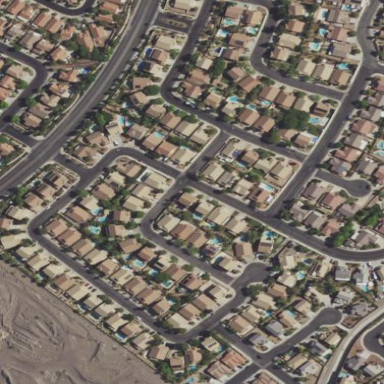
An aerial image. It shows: Located in suburban residential area.